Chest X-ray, PA view. Patient: 14 years old, sex F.
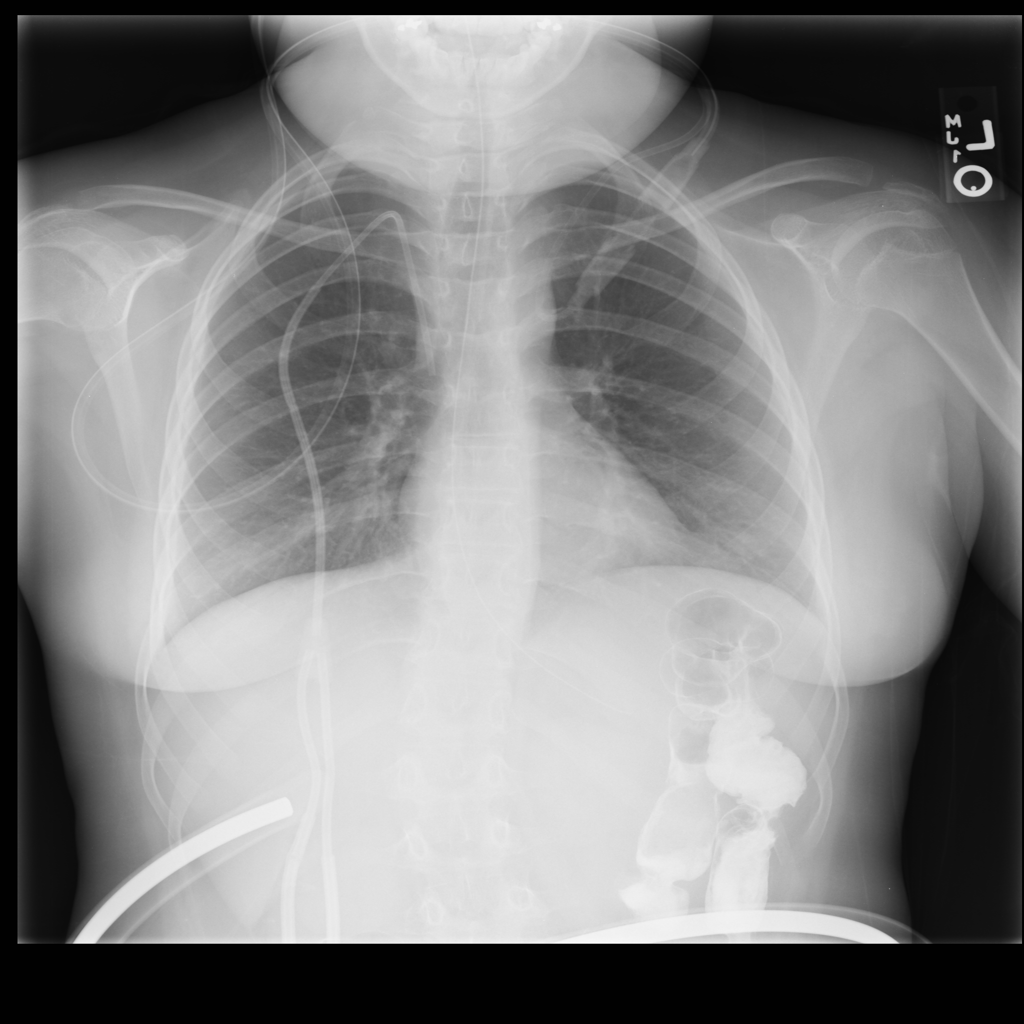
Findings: No Finding